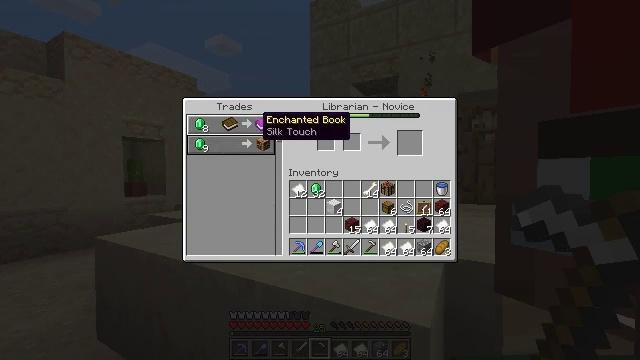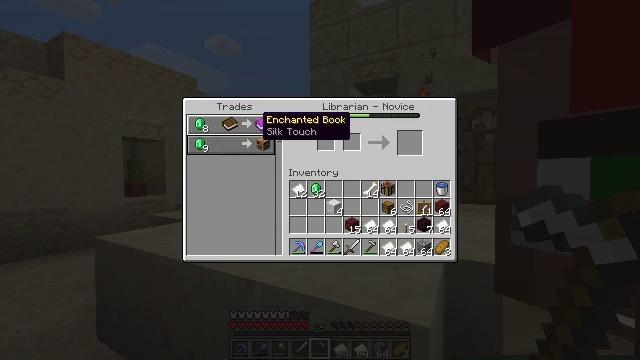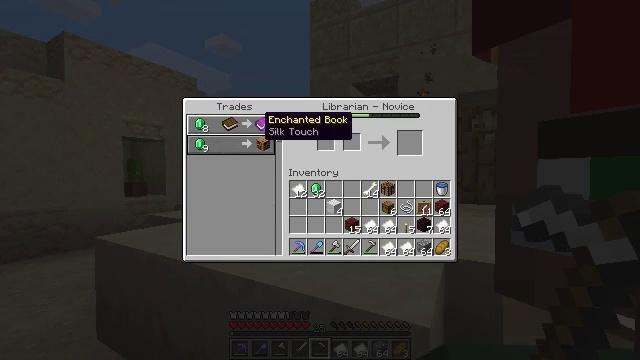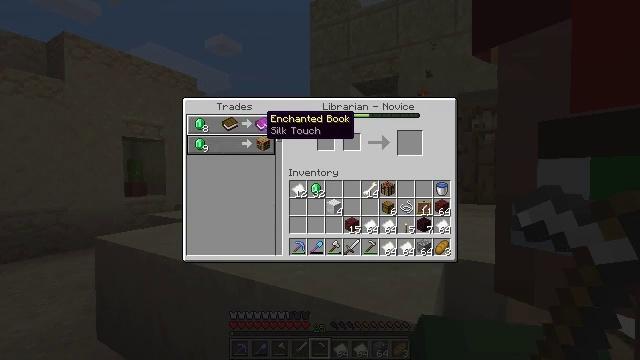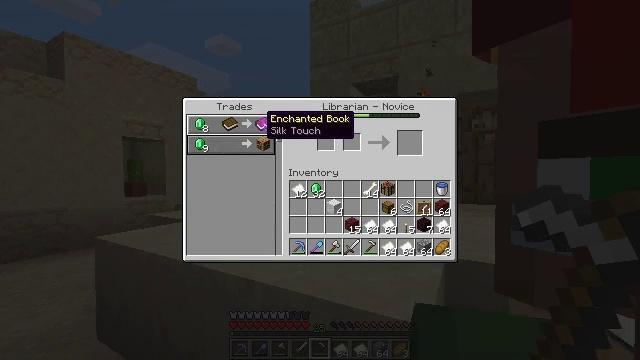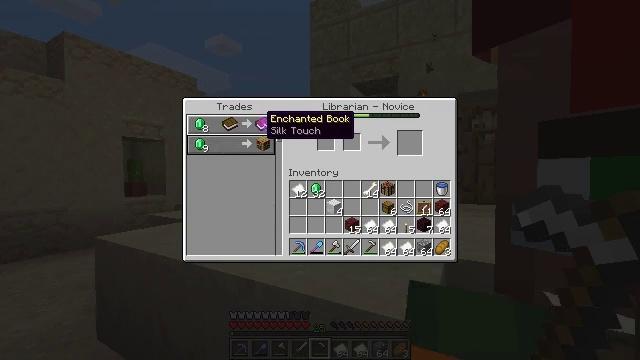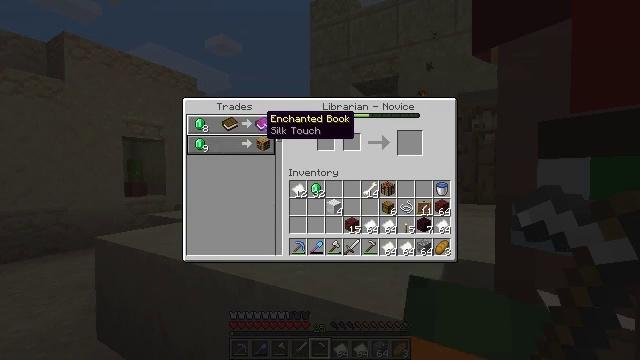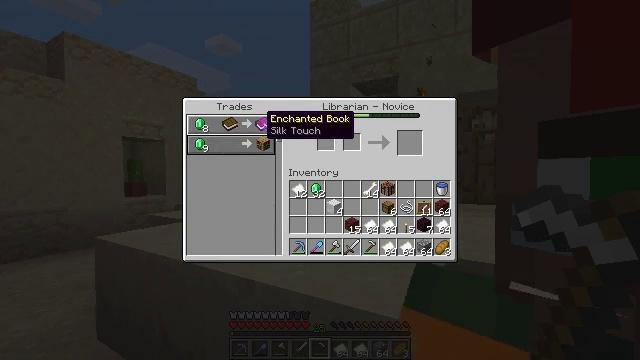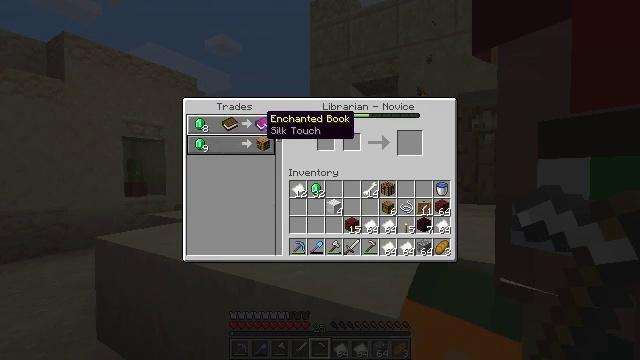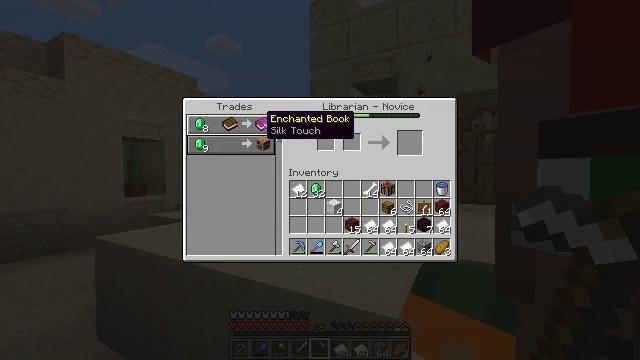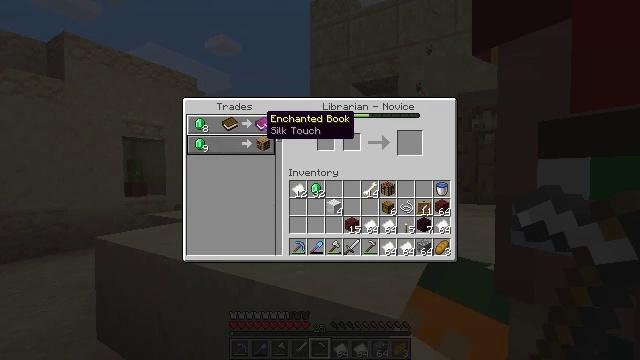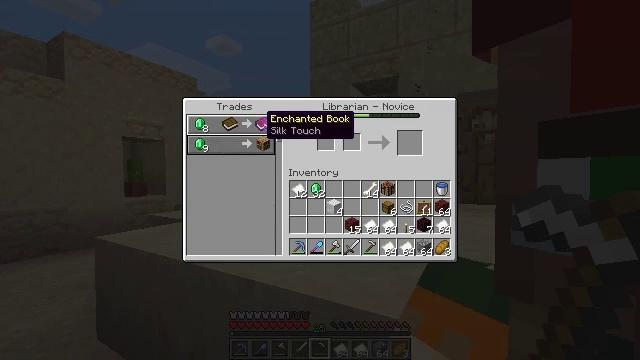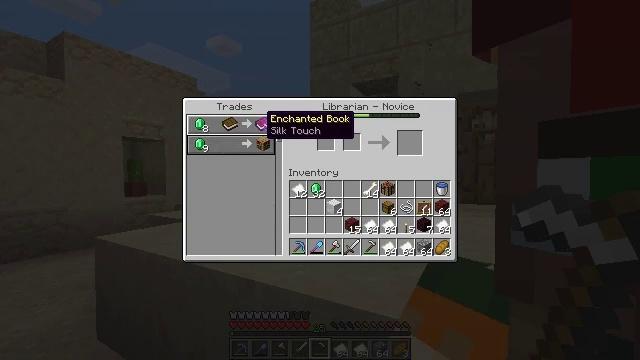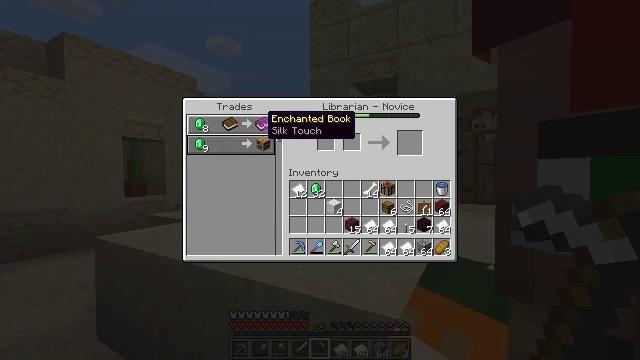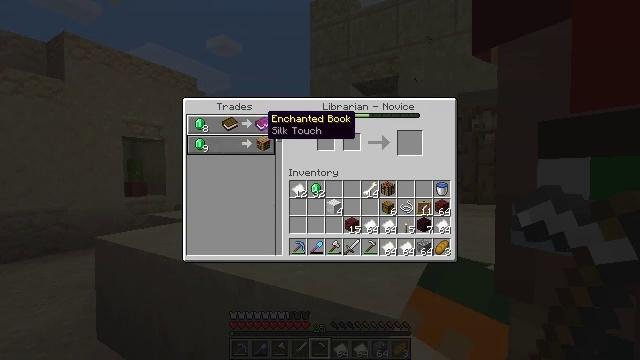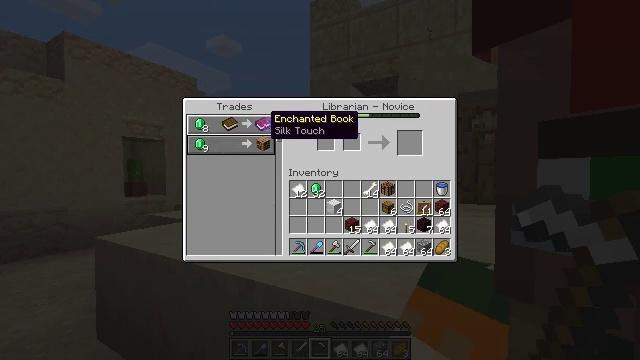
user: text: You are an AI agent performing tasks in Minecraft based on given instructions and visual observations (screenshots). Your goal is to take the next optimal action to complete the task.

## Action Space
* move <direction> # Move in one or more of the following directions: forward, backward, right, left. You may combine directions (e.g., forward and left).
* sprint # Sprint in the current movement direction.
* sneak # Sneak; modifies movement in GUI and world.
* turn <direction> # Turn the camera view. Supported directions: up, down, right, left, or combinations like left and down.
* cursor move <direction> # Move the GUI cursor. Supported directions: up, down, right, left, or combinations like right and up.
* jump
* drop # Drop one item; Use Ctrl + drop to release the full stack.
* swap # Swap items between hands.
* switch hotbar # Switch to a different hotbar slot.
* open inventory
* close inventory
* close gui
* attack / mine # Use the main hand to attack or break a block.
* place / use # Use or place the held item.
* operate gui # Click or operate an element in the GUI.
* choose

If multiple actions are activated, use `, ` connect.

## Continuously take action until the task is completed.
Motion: motion action
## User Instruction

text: Remove an iron hoe from the inventory.
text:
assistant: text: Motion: no_op
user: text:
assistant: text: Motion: no_op
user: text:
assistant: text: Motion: no_op
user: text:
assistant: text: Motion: no_op
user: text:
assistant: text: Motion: no_op
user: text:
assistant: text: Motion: no_op
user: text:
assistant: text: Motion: no_op
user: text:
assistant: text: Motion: no_op
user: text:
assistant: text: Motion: no_op
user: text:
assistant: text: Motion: no_op
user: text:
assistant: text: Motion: no_op
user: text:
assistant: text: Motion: no_op
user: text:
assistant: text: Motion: no_op
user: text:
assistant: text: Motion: no_op
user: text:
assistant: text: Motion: no_op
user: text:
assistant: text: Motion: no_op
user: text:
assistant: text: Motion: no_op
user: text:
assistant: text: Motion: no_op
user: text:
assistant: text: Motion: no_op
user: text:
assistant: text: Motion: no_op
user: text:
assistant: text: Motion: no_op
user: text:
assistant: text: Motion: no_op
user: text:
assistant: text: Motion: no_op
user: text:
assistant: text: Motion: no_op
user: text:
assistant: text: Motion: no_op
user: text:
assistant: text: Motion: no_op
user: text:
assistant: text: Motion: no_op
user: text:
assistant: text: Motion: no_op
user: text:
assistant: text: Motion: cursor move left
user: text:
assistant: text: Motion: cursor move left